Question: I am using subversive (an eclipse plugin) to connect connect to an SVN repository. I have only been using it for several weeks but it has been great.
Whenever I create a new project everything works great (see the left side of the image), the project automatically hooks itself up to svn. When I open a workspace that I had before I installed subversive it does not use the plugin (see the right side of the image).

I have tried numerous things to try to enable the plugin:
- 'window -> preferences''team'- - - '.project'
How can I enable the plugin? The only way that I have found that works is to checkout the project in a fresh empty folder and then open it in eclipse. I am trying to avoid this since it will take an hour or so to redownload.
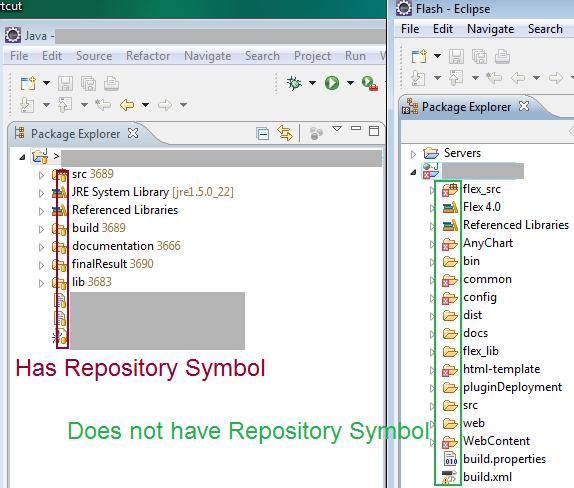
Answer: Right-click on the project, choose Team - Share project... It should then detect the .svn directories already present and propose you to reuse the SVN information stored inside.